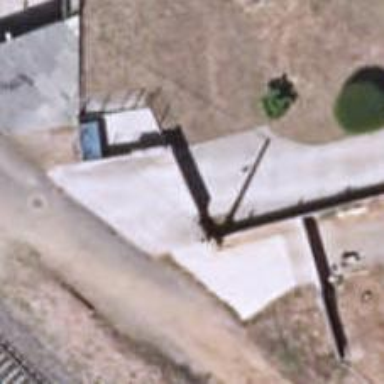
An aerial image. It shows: Gate.